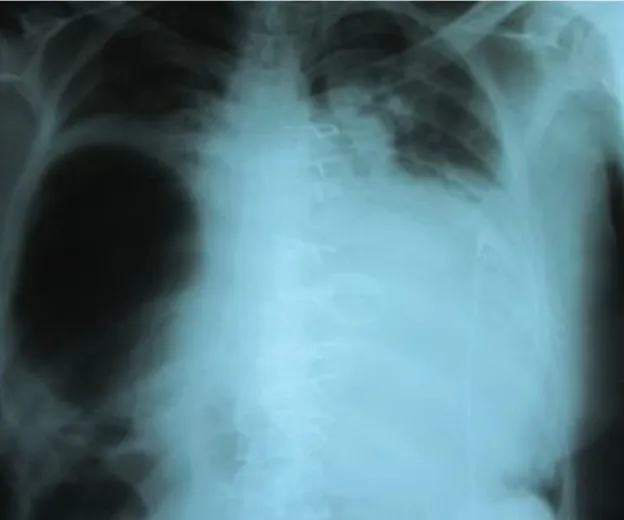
Herniation of abdominal organs into right hemithorax.
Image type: radiology (x_ray)